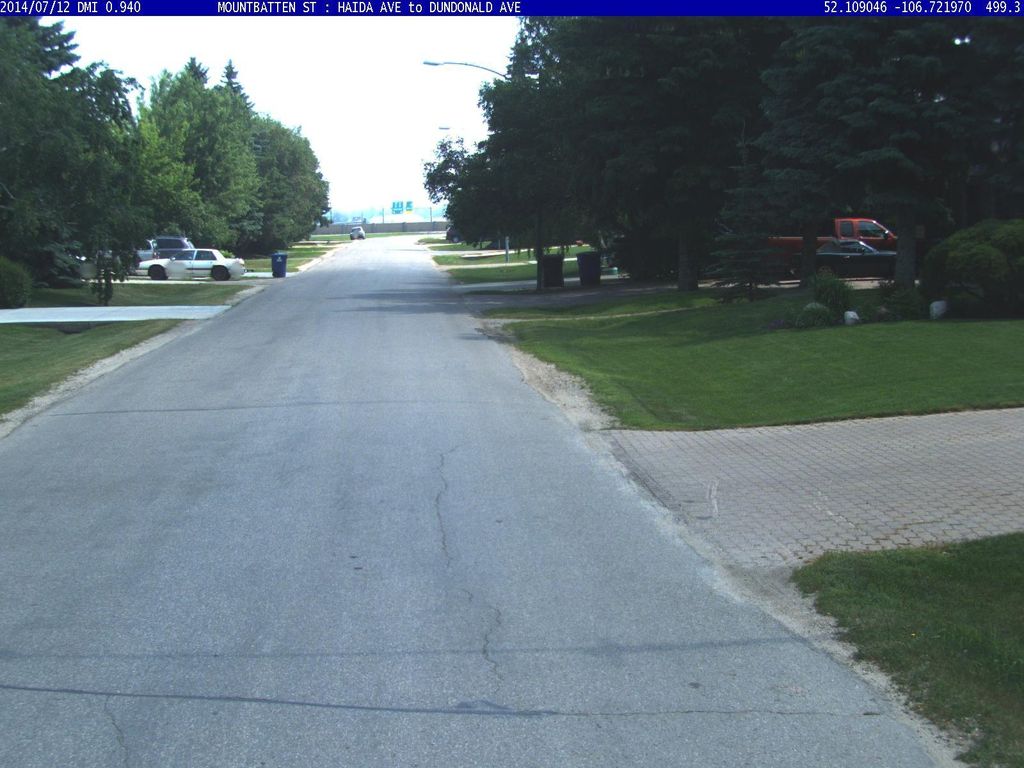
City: saskatoon